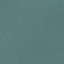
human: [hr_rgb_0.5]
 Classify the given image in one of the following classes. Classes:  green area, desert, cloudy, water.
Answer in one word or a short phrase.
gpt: water